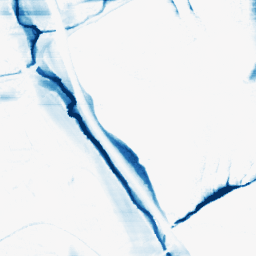
Category: morphological
Decomposition family: morphological_rect
Decomposition parameters: operation: closing
width: 50
height: 5
Upsampling method: cubic_catmull_rom
Upsampling parameters: scale: 8
Upsampling scale: 8